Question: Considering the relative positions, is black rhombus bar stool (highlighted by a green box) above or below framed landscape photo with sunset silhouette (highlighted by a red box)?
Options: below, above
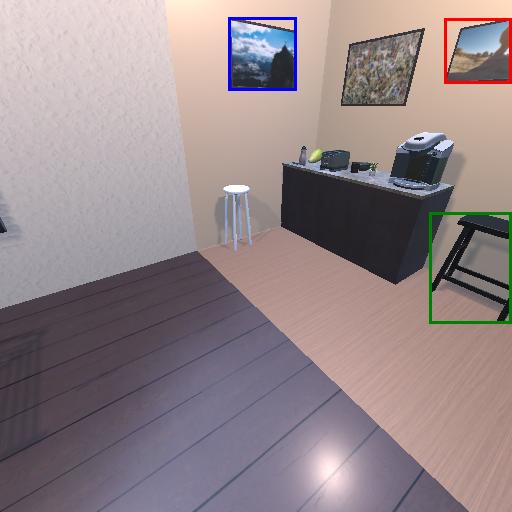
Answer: below